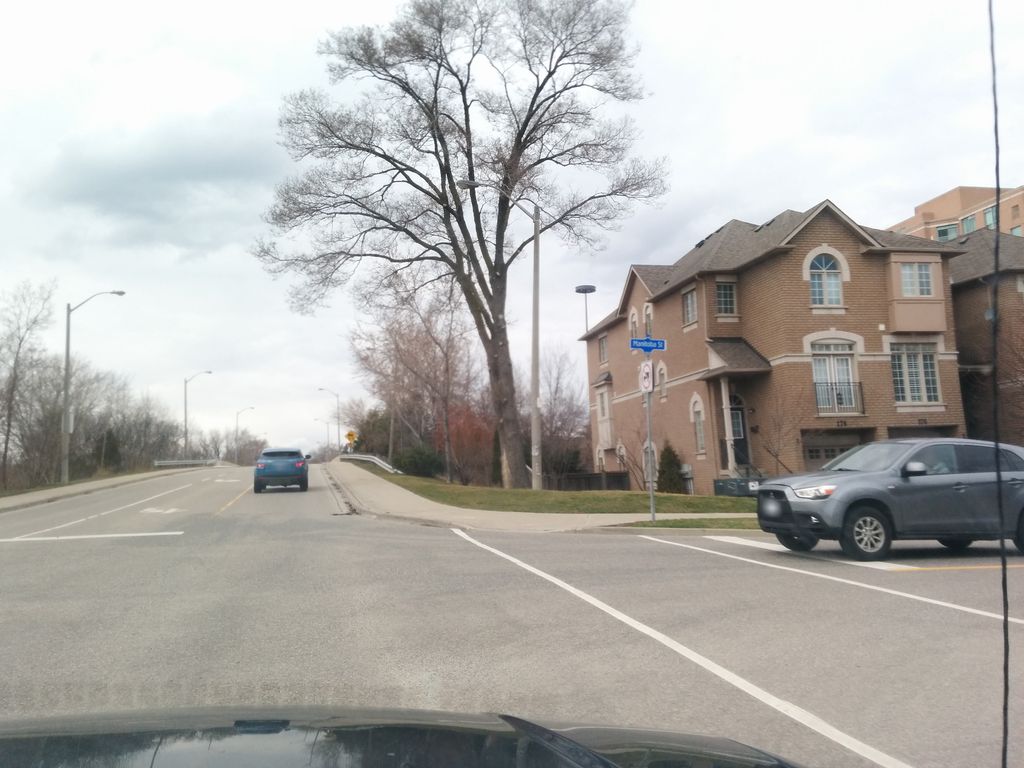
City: toronto